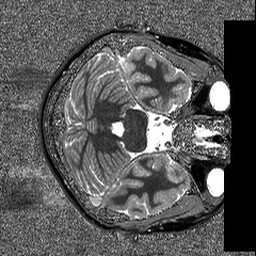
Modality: T1map
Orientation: axial
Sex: female